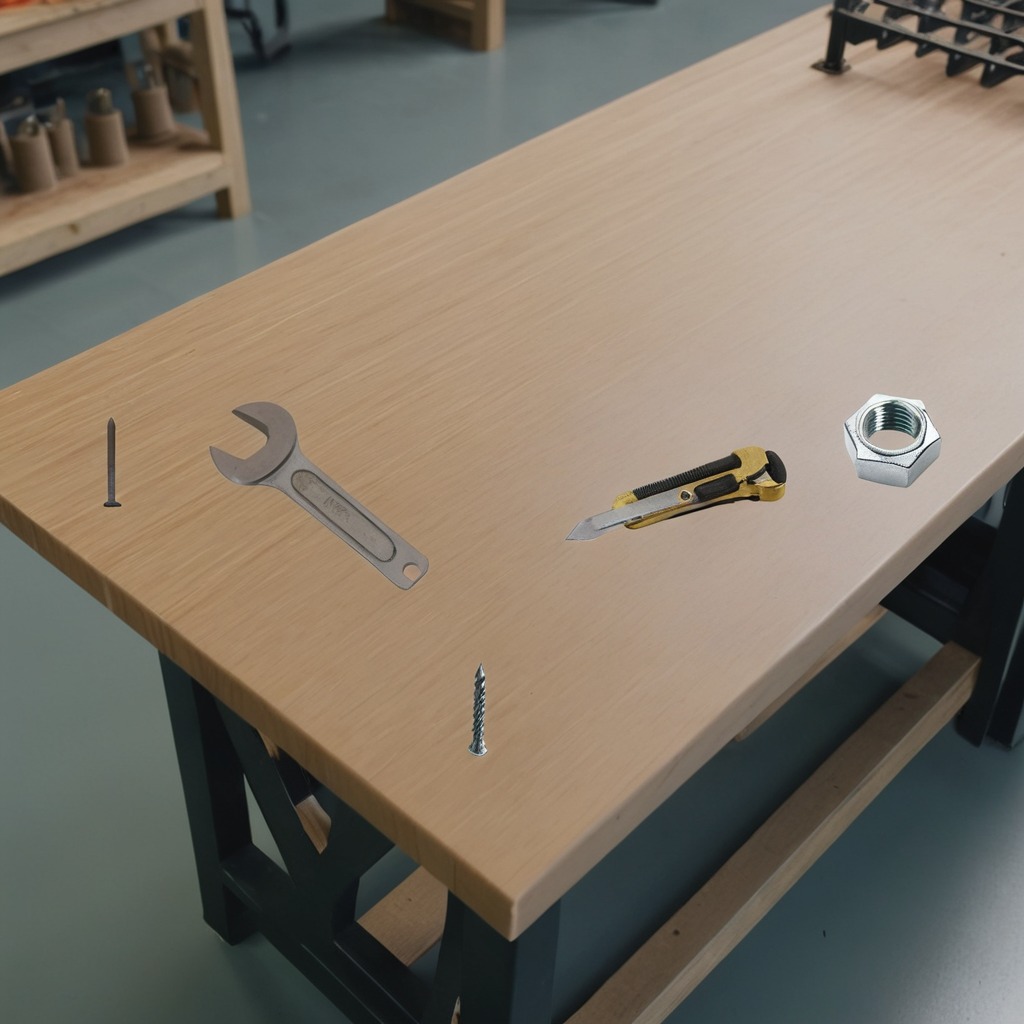
A utility knife, a metal machine screw, an iron nail, a metal nut, and a wrench are lying on a workbench inside a coastal fishing gear workshop.